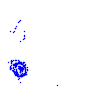
Particle: kaon